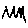
Label: zigzag